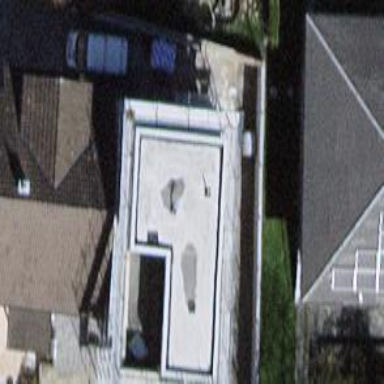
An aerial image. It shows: Building with flat roof.